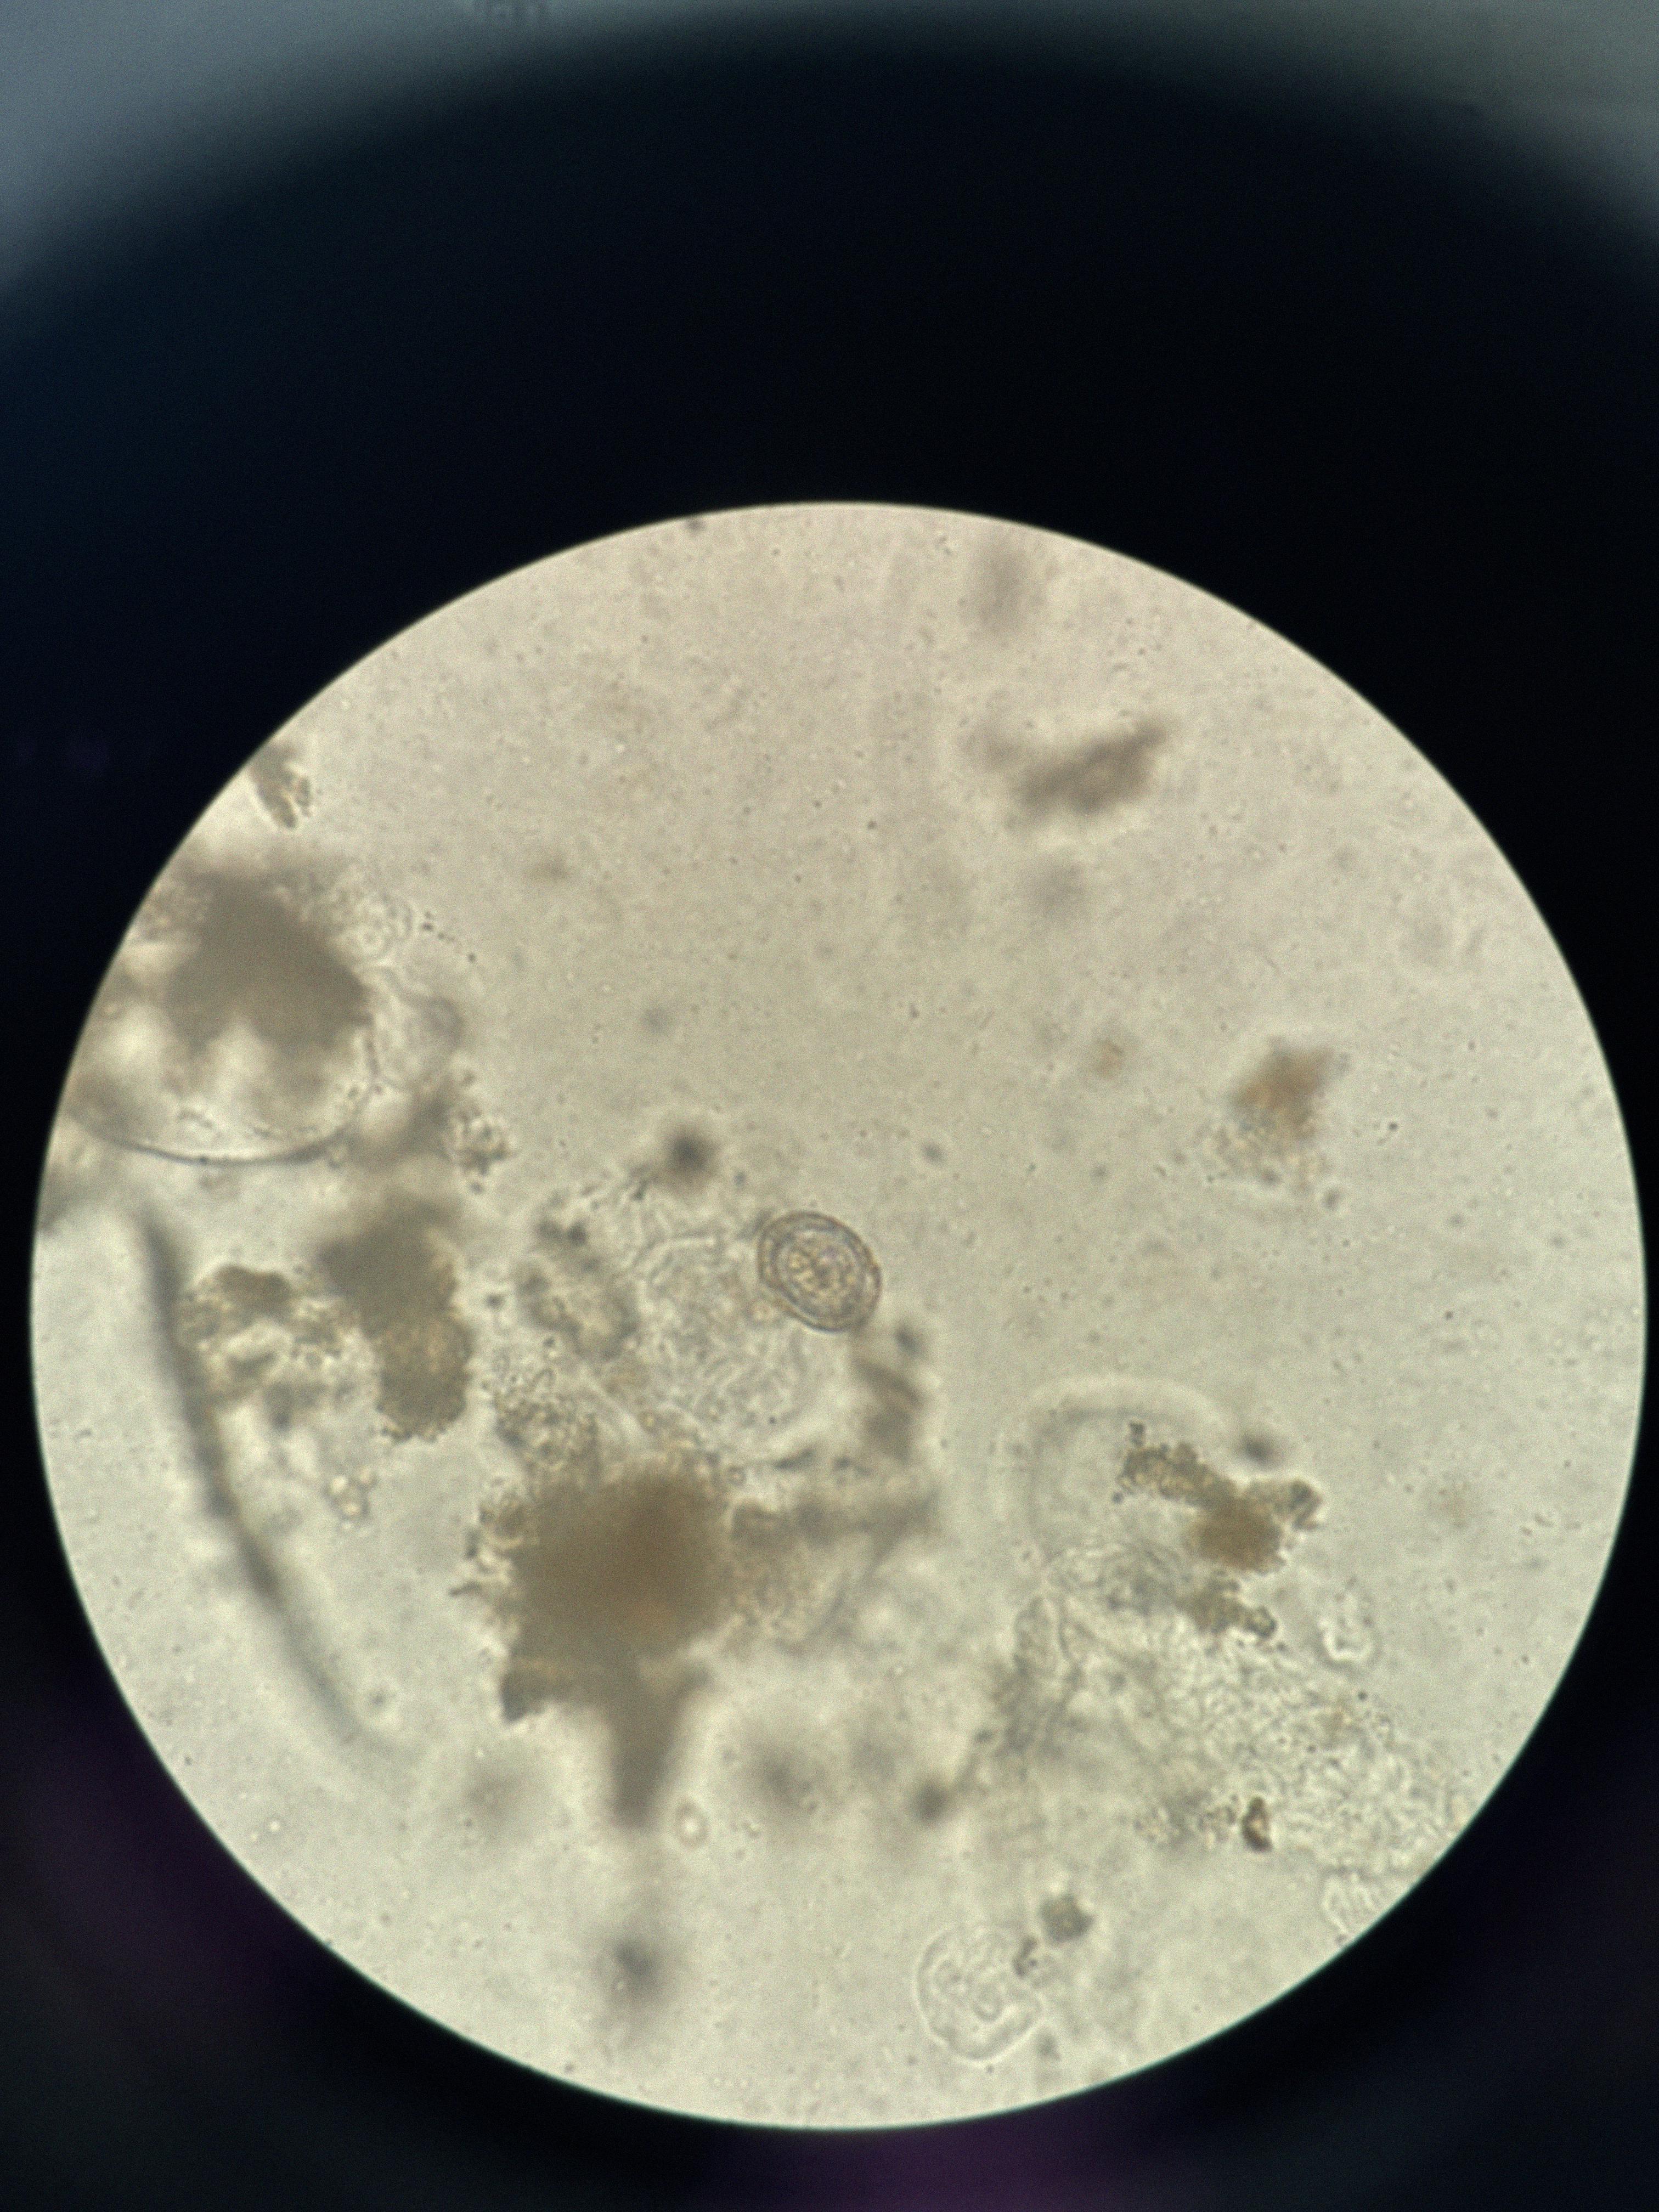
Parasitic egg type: Hymenolepis nana